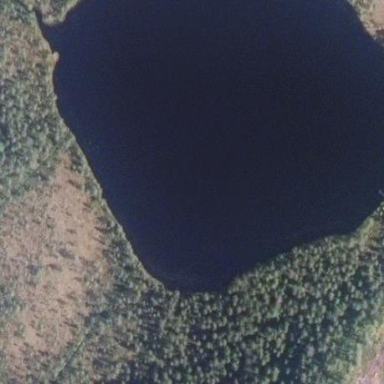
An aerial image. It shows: Serene lake.